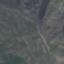
Label: HerbaceousVegetation